Interaction volume radius: 5 \u00c5
Interaction volume height: 15 \u00c5
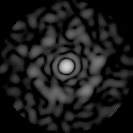
Disorder parameter: 0.8006